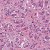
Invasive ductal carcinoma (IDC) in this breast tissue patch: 1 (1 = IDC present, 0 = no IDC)